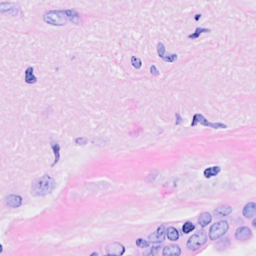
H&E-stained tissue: Breast